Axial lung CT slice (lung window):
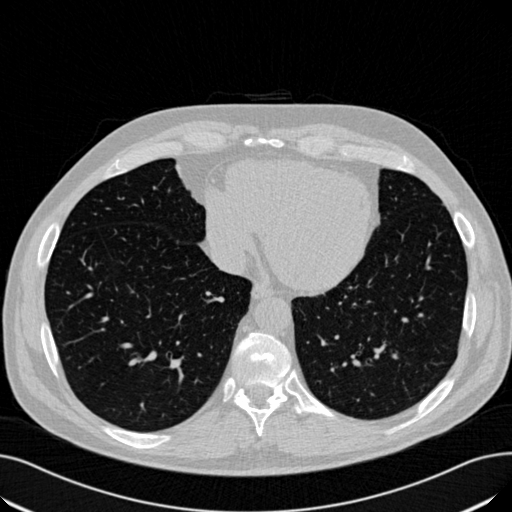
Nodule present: no